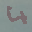
Label: 4